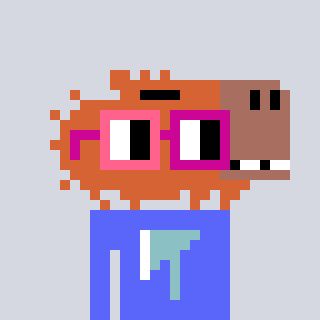
a pixel art character with square pink and red glasses, a capybara-shaped head and a purple-colored body on a cool background